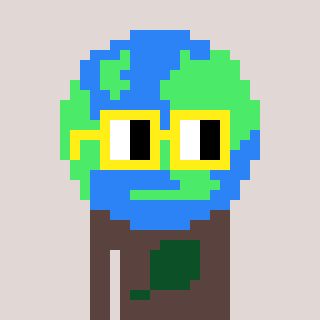
a pixel art character with square yellow glasses, a earth-shaped head and a darkbrown-colored body on a warm background